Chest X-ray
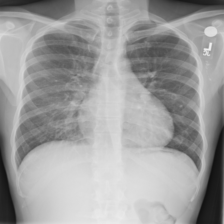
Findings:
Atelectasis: negative
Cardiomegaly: negative
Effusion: negative
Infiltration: negative
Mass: negative
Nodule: negative
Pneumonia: negative
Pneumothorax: negative
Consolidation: negative
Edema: negative
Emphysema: negative
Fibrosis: negative
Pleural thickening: negative
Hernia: negative